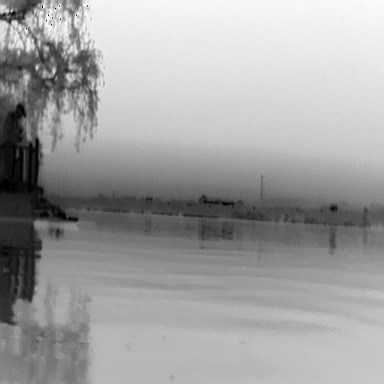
There are two objects shown in the infrared image, including a warship, and a canoe.